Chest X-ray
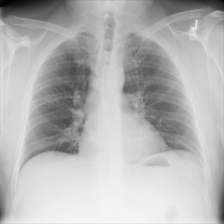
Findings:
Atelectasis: negative
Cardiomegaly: negative
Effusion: negative
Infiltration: negative
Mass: negative
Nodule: negative
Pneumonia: negative
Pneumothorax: negative
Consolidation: negative
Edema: negative
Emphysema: negative
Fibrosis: negative
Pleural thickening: negative
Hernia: negative